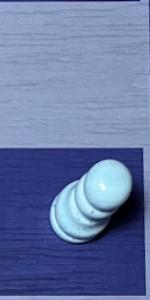
Label: Pawn_White